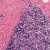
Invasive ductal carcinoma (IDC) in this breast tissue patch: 0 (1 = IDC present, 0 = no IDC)